Aerial crown-view tile of a tropical tree (Barro Colorado Island, Panama), acquired 20240611:
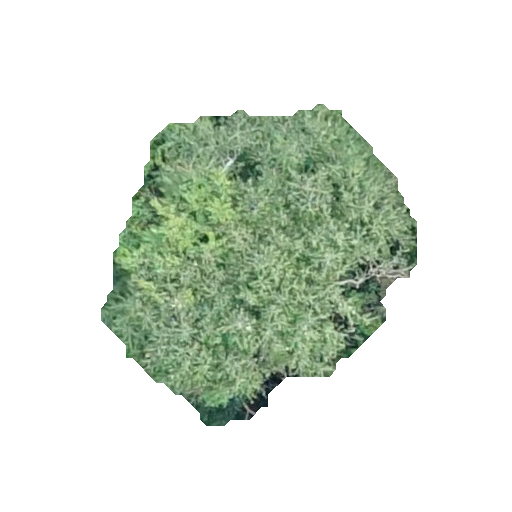
Species: Quararibea stenophylla
GBIF accepted scientific name: Quararibea stenophylla
Crown area: 109.313 m²